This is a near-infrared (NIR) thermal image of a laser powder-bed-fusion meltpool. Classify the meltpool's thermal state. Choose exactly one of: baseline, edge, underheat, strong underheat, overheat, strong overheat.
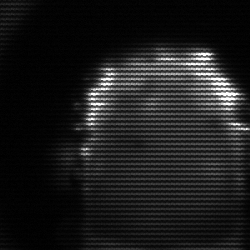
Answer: baseline